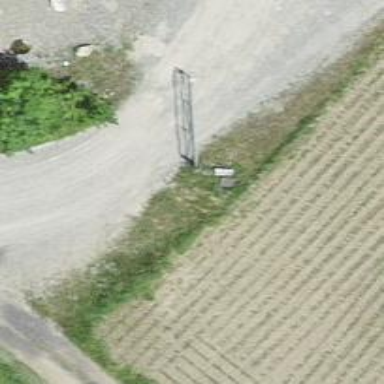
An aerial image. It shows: Unpaved driveway with grade2 tracktype.